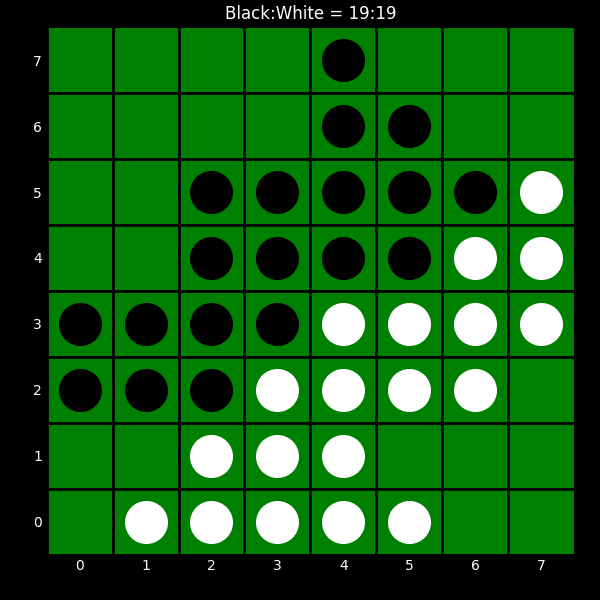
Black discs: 19
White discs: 19